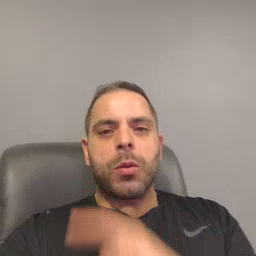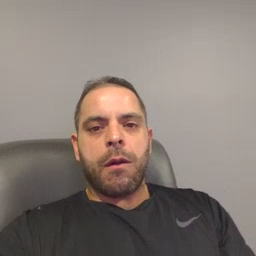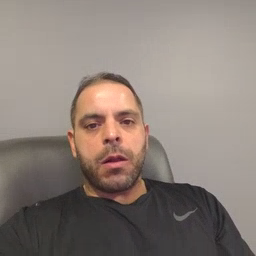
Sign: cereal